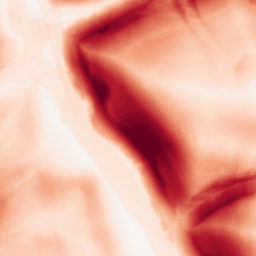
Category: morphological
Decomposition family: morphological_square
Decomposition parameters: operation: gradient
size: 20
Upsampling method: fft_zeropad
Upsampling parameters: scale: 2
Upsampling scale: 2